Interaction volume radius: 5 \u00c5
Interaction volume height: 10 \u00c5
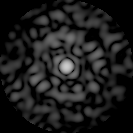
Disorder parameter: 0.859